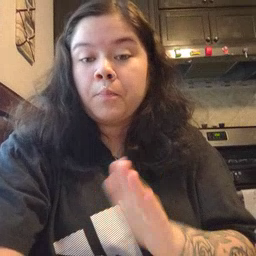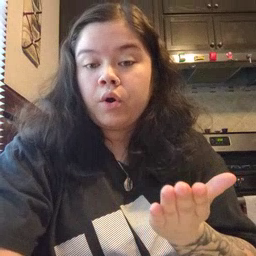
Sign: book